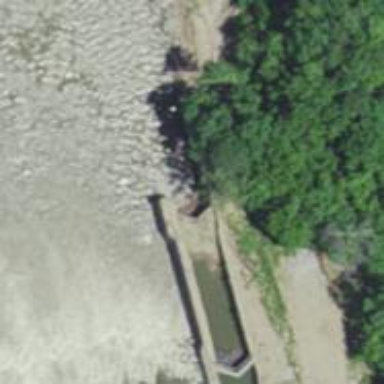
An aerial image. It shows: Lock gate on waterway.